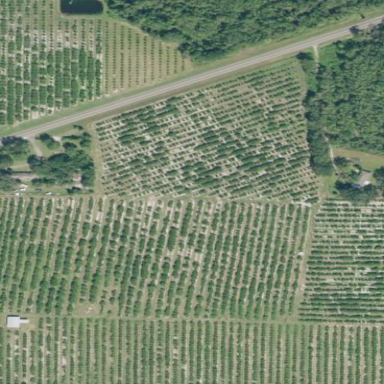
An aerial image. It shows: Orchard.